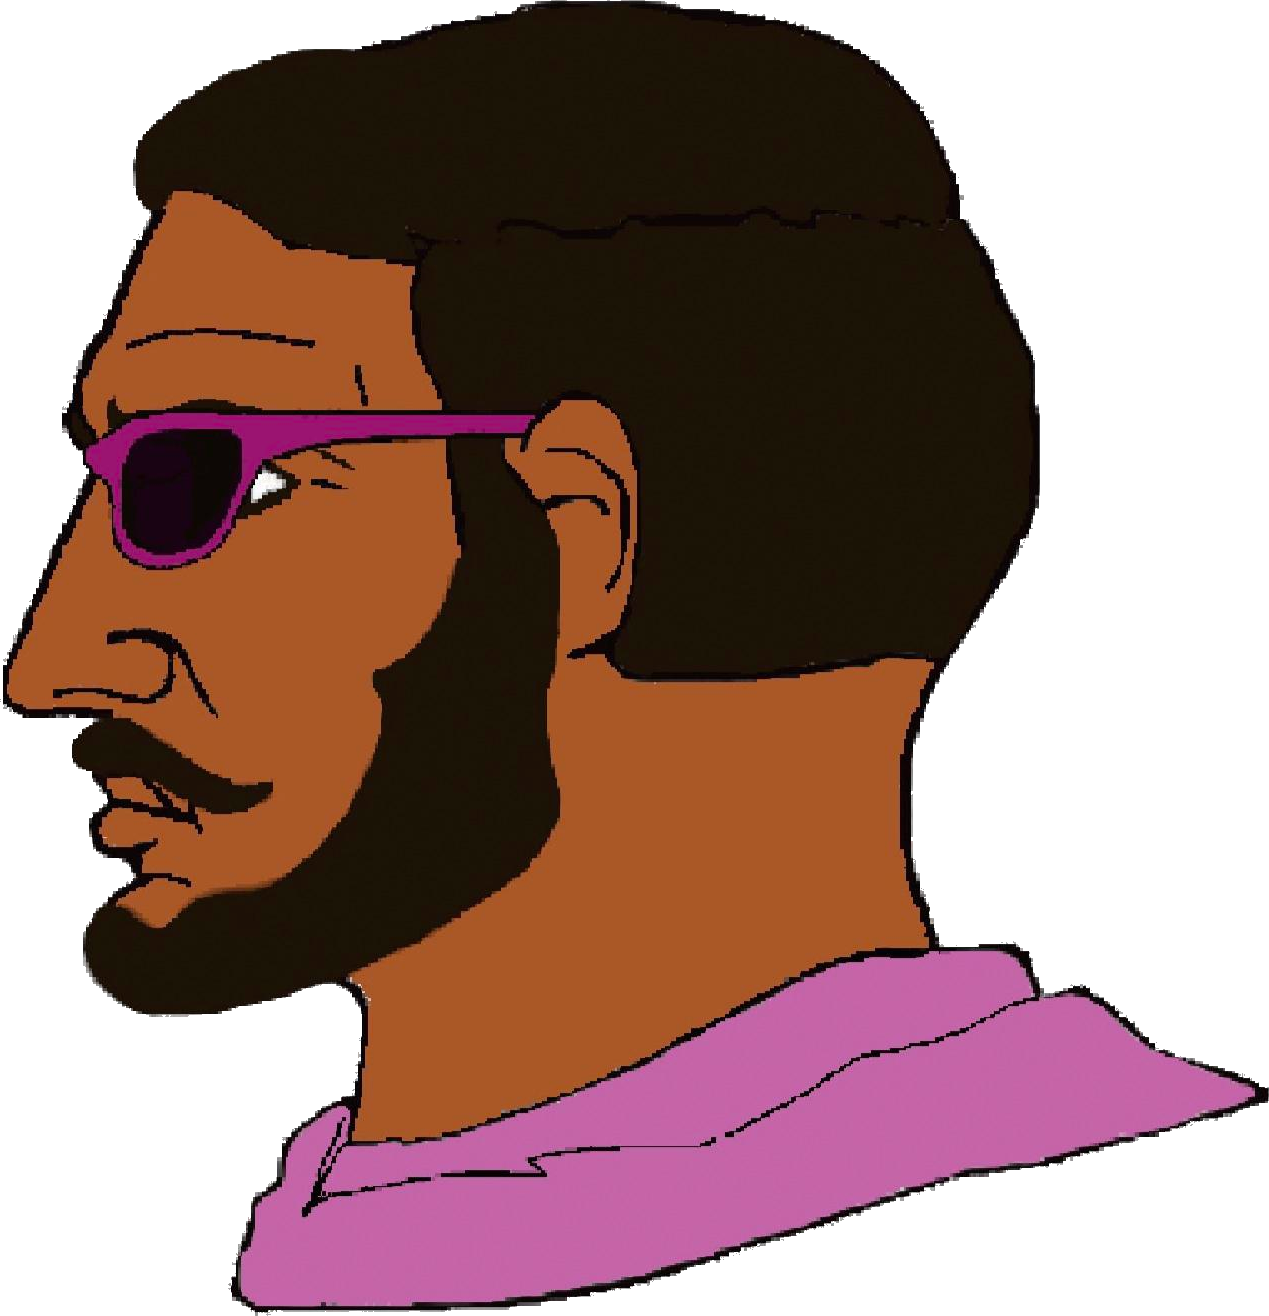
Label: 4_Yes_Chad